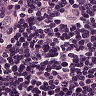
Metastatic tissue present: no